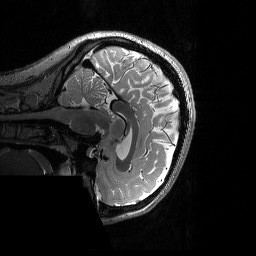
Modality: T2w
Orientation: sagittal
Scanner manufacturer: siemens
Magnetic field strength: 3 T
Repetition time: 3.2 s
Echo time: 0.565 s